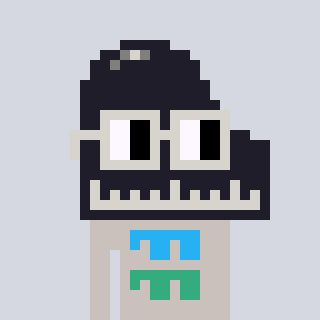
a pixel art character with square light gray glasses, a piano-shaped head and a foggrey-colored body on a cool background